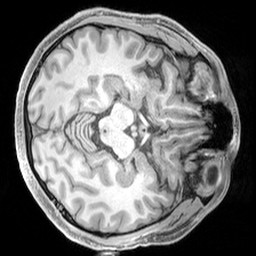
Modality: T1w
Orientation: axial
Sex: male
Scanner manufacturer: siemens
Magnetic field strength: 3 T
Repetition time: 2.3 s
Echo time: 0.00226 s